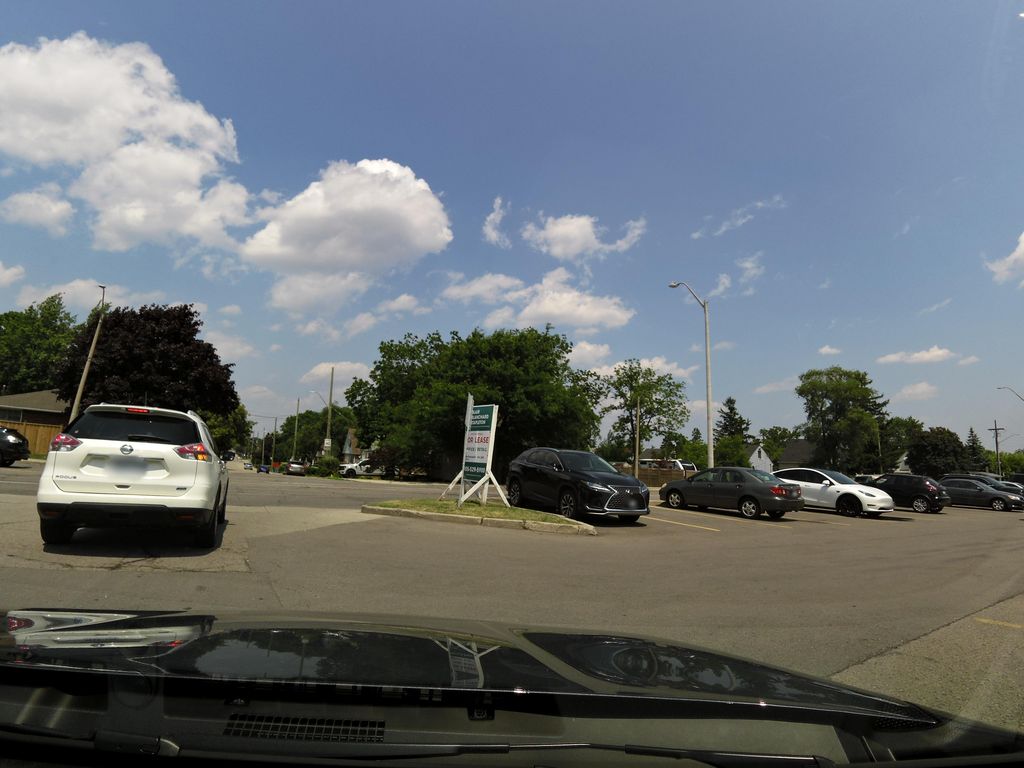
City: hamilton